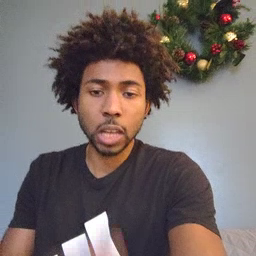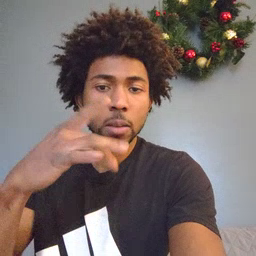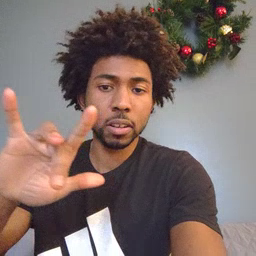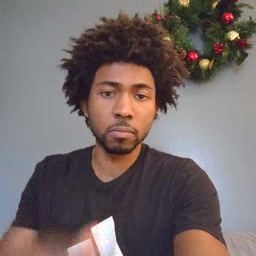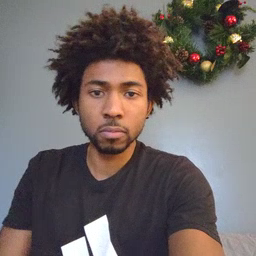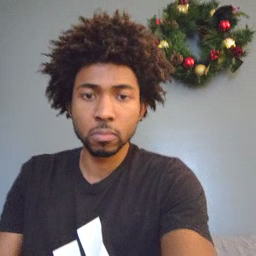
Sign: empty